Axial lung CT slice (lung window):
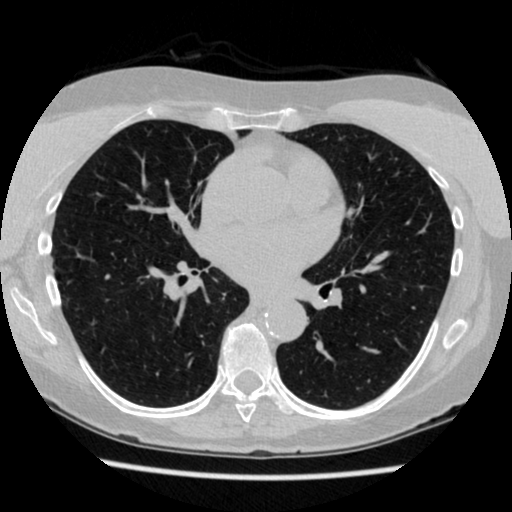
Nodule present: no